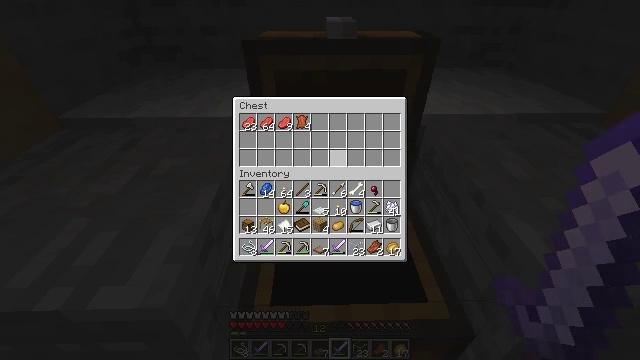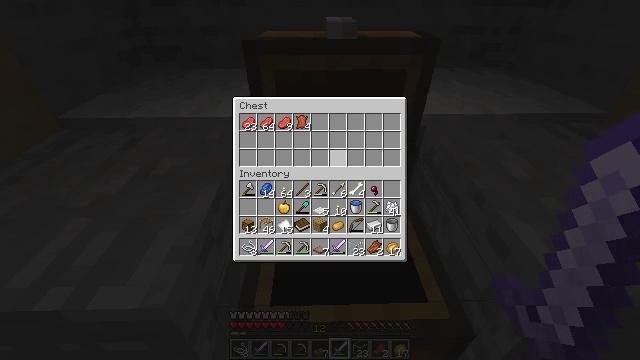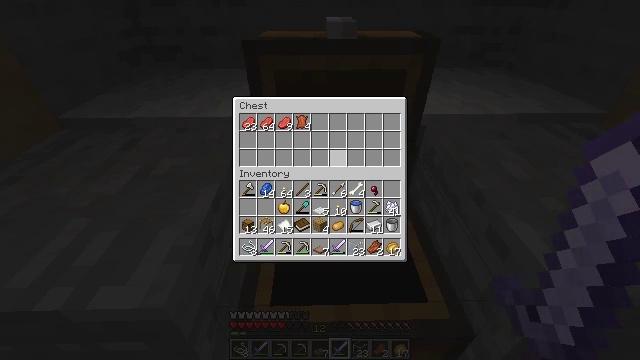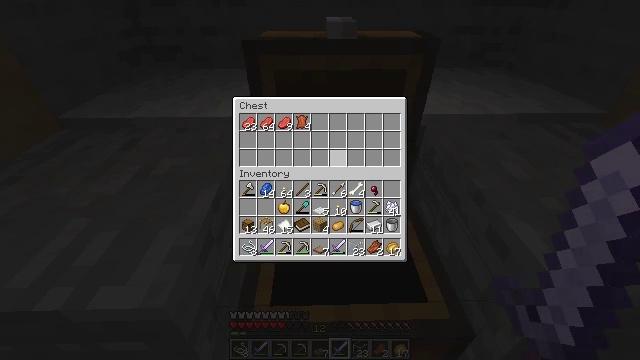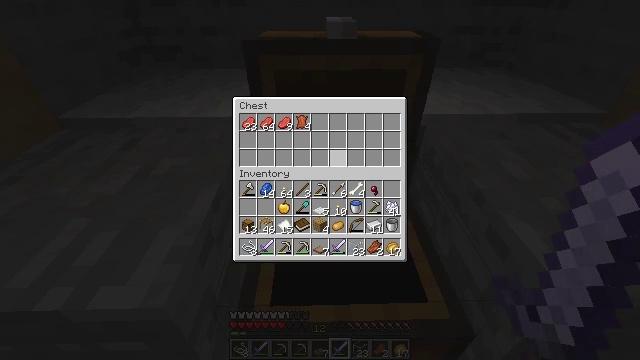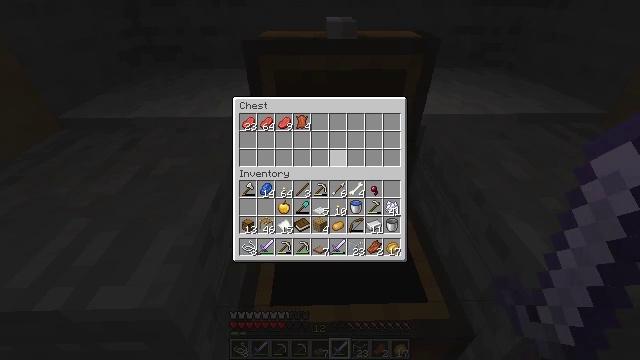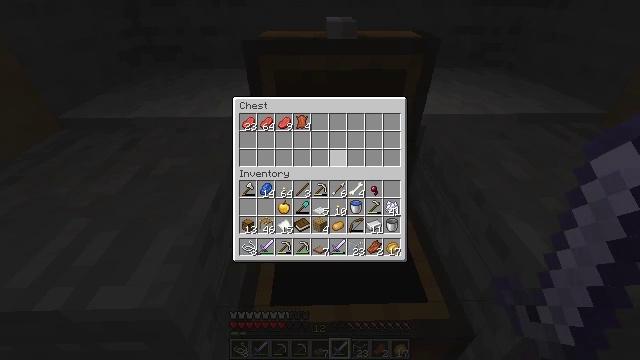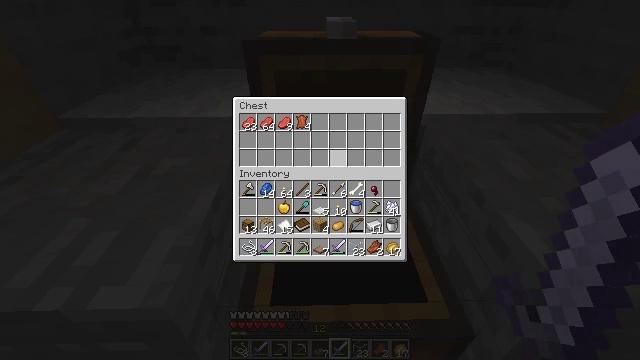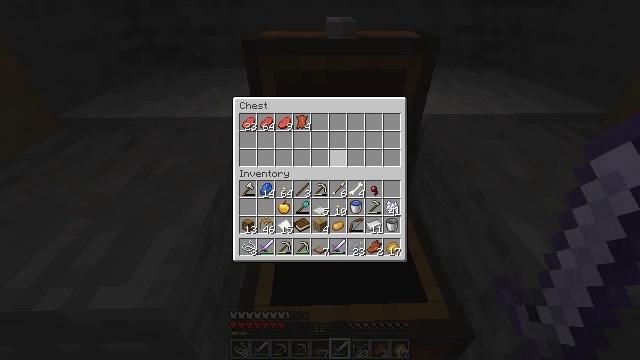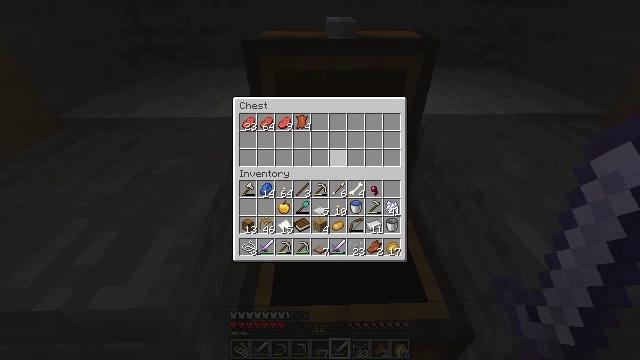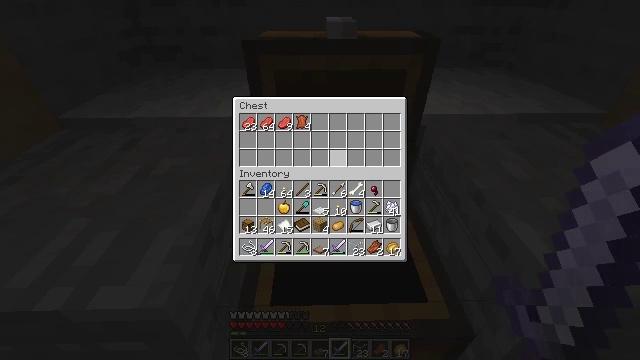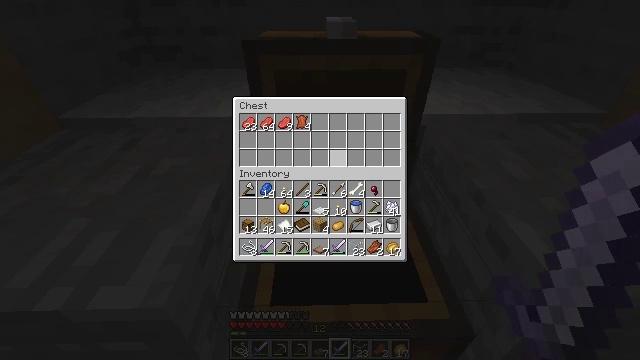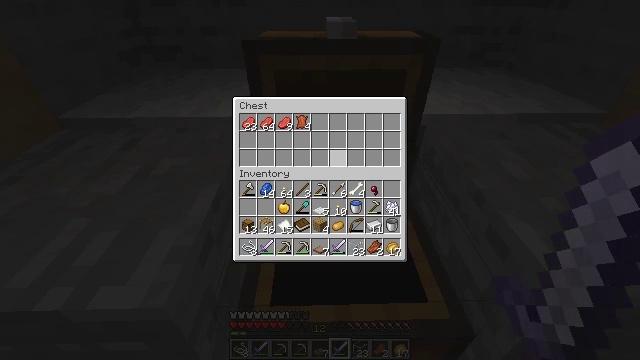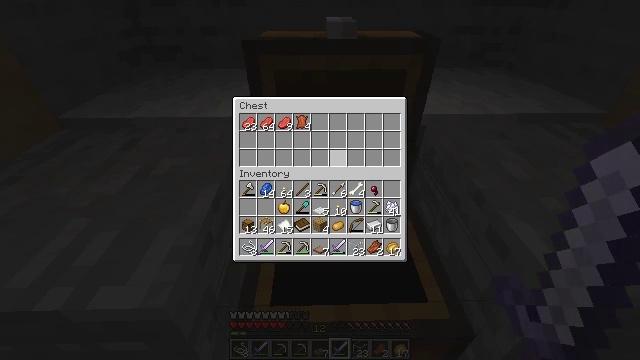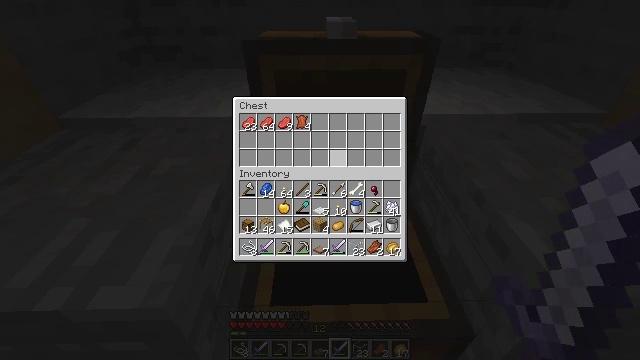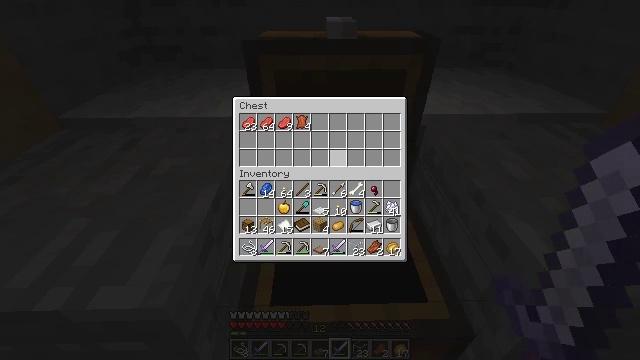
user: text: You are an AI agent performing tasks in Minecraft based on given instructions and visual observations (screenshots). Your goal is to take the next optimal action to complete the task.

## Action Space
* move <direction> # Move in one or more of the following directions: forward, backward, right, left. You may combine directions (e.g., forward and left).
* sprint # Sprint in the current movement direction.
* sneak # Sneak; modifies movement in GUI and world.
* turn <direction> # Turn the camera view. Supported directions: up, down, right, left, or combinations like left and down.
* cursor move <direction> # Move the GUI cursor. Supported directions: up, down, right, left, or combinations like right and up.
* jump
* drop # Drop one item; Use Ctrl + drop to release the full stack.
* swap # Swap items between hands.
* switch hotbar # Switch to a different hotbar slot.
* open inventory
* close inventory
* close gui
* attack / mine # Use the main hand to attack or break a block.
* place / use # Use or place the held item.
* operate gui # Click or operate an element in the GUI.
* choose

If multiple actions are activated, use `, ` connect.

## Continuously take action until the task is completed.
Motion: motion action
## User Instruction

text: Collect paper and leather to make a book.
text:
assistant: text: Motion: no_op
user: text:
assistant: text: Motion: no_op
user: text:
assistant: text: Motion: no_op
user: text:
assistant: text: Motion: no_op
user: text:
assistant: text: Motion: no_op
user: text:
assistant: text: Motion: no_op
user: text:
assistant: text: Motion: no_op
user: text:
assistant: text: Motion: no_op
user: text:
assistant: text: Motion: no_op
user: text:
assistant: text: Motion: no_op
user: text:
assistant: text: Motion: no_op
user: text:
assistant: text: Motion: no_op
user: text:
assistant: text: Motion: no_op
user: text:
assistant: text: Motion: no_op
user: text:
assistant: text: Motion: no_op
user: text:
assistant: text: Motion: no_op
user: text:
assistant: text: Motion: no_op
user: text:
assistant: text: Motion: no_op
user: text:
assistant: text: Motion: no_op
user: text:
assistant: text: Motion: no_op
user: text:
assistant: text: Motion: no_op
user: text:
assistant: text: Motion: no_op
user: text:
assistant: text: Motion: no_op
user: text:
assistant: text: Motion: no_op
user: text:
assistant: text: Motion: no_op
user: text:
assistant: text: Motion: no_op
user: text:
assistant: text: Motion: no_op
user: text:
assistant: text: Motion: no_op
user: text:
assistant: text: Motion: no_op
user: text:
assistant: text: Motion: no_op